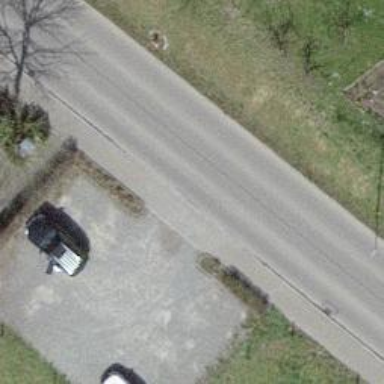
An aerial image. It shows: Road serving as parking aisle.